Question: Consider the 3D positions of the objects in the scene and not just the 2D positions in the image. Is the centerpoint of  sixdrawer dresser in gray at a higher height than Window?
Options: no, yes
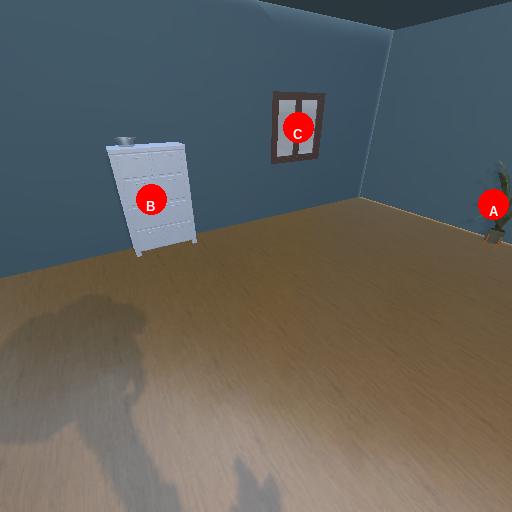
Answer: no